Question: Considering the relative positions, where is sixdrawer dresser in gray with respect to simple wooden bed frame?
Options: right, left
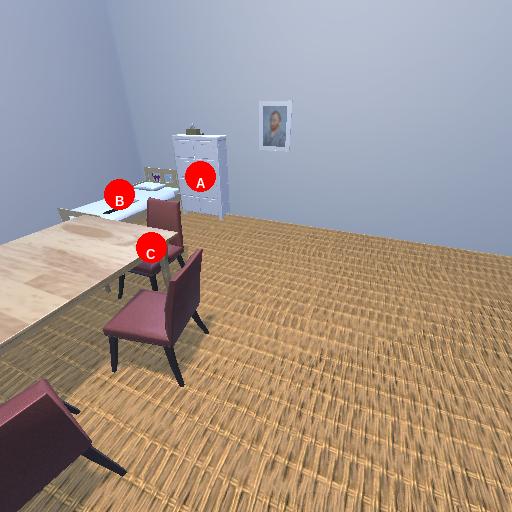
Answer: right